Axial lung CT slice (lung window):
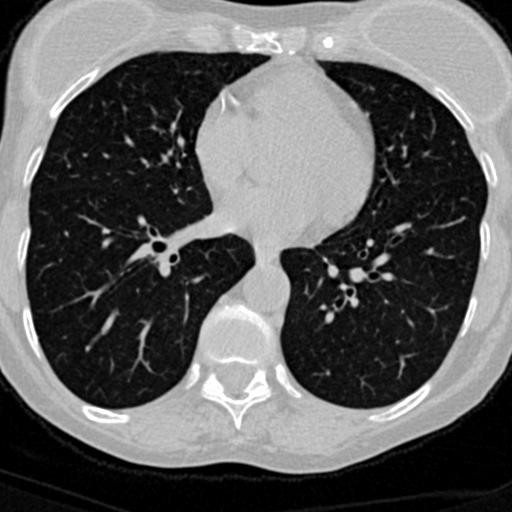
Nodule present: no